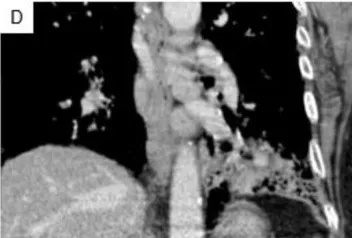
Sagittal view.
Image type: radiology (ct)